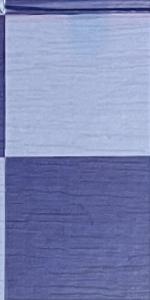
Label: Empty